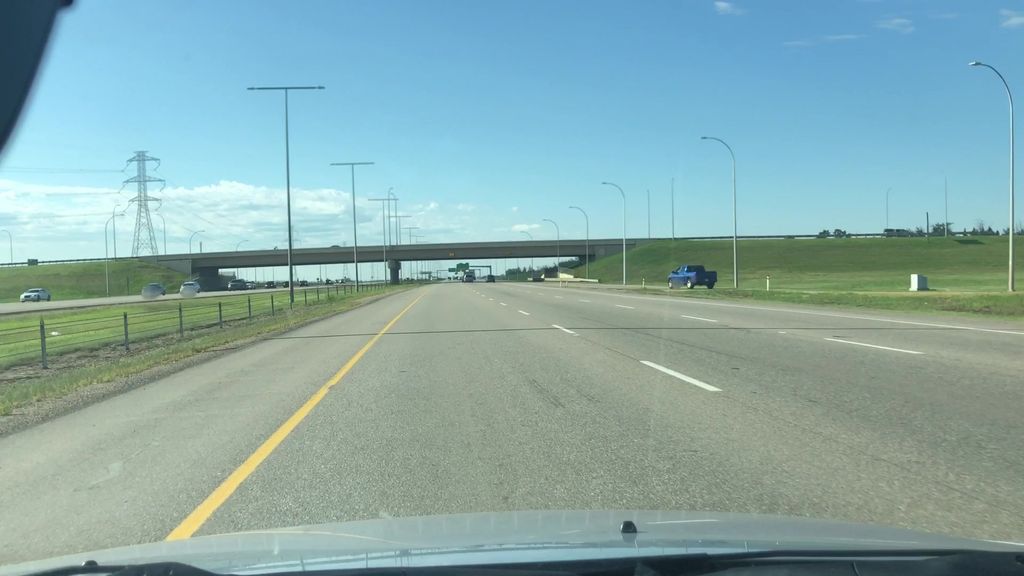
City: edmonton